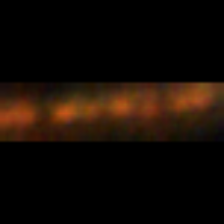
Taxon: Chaetoceros
Group: Diatoms